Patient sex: M
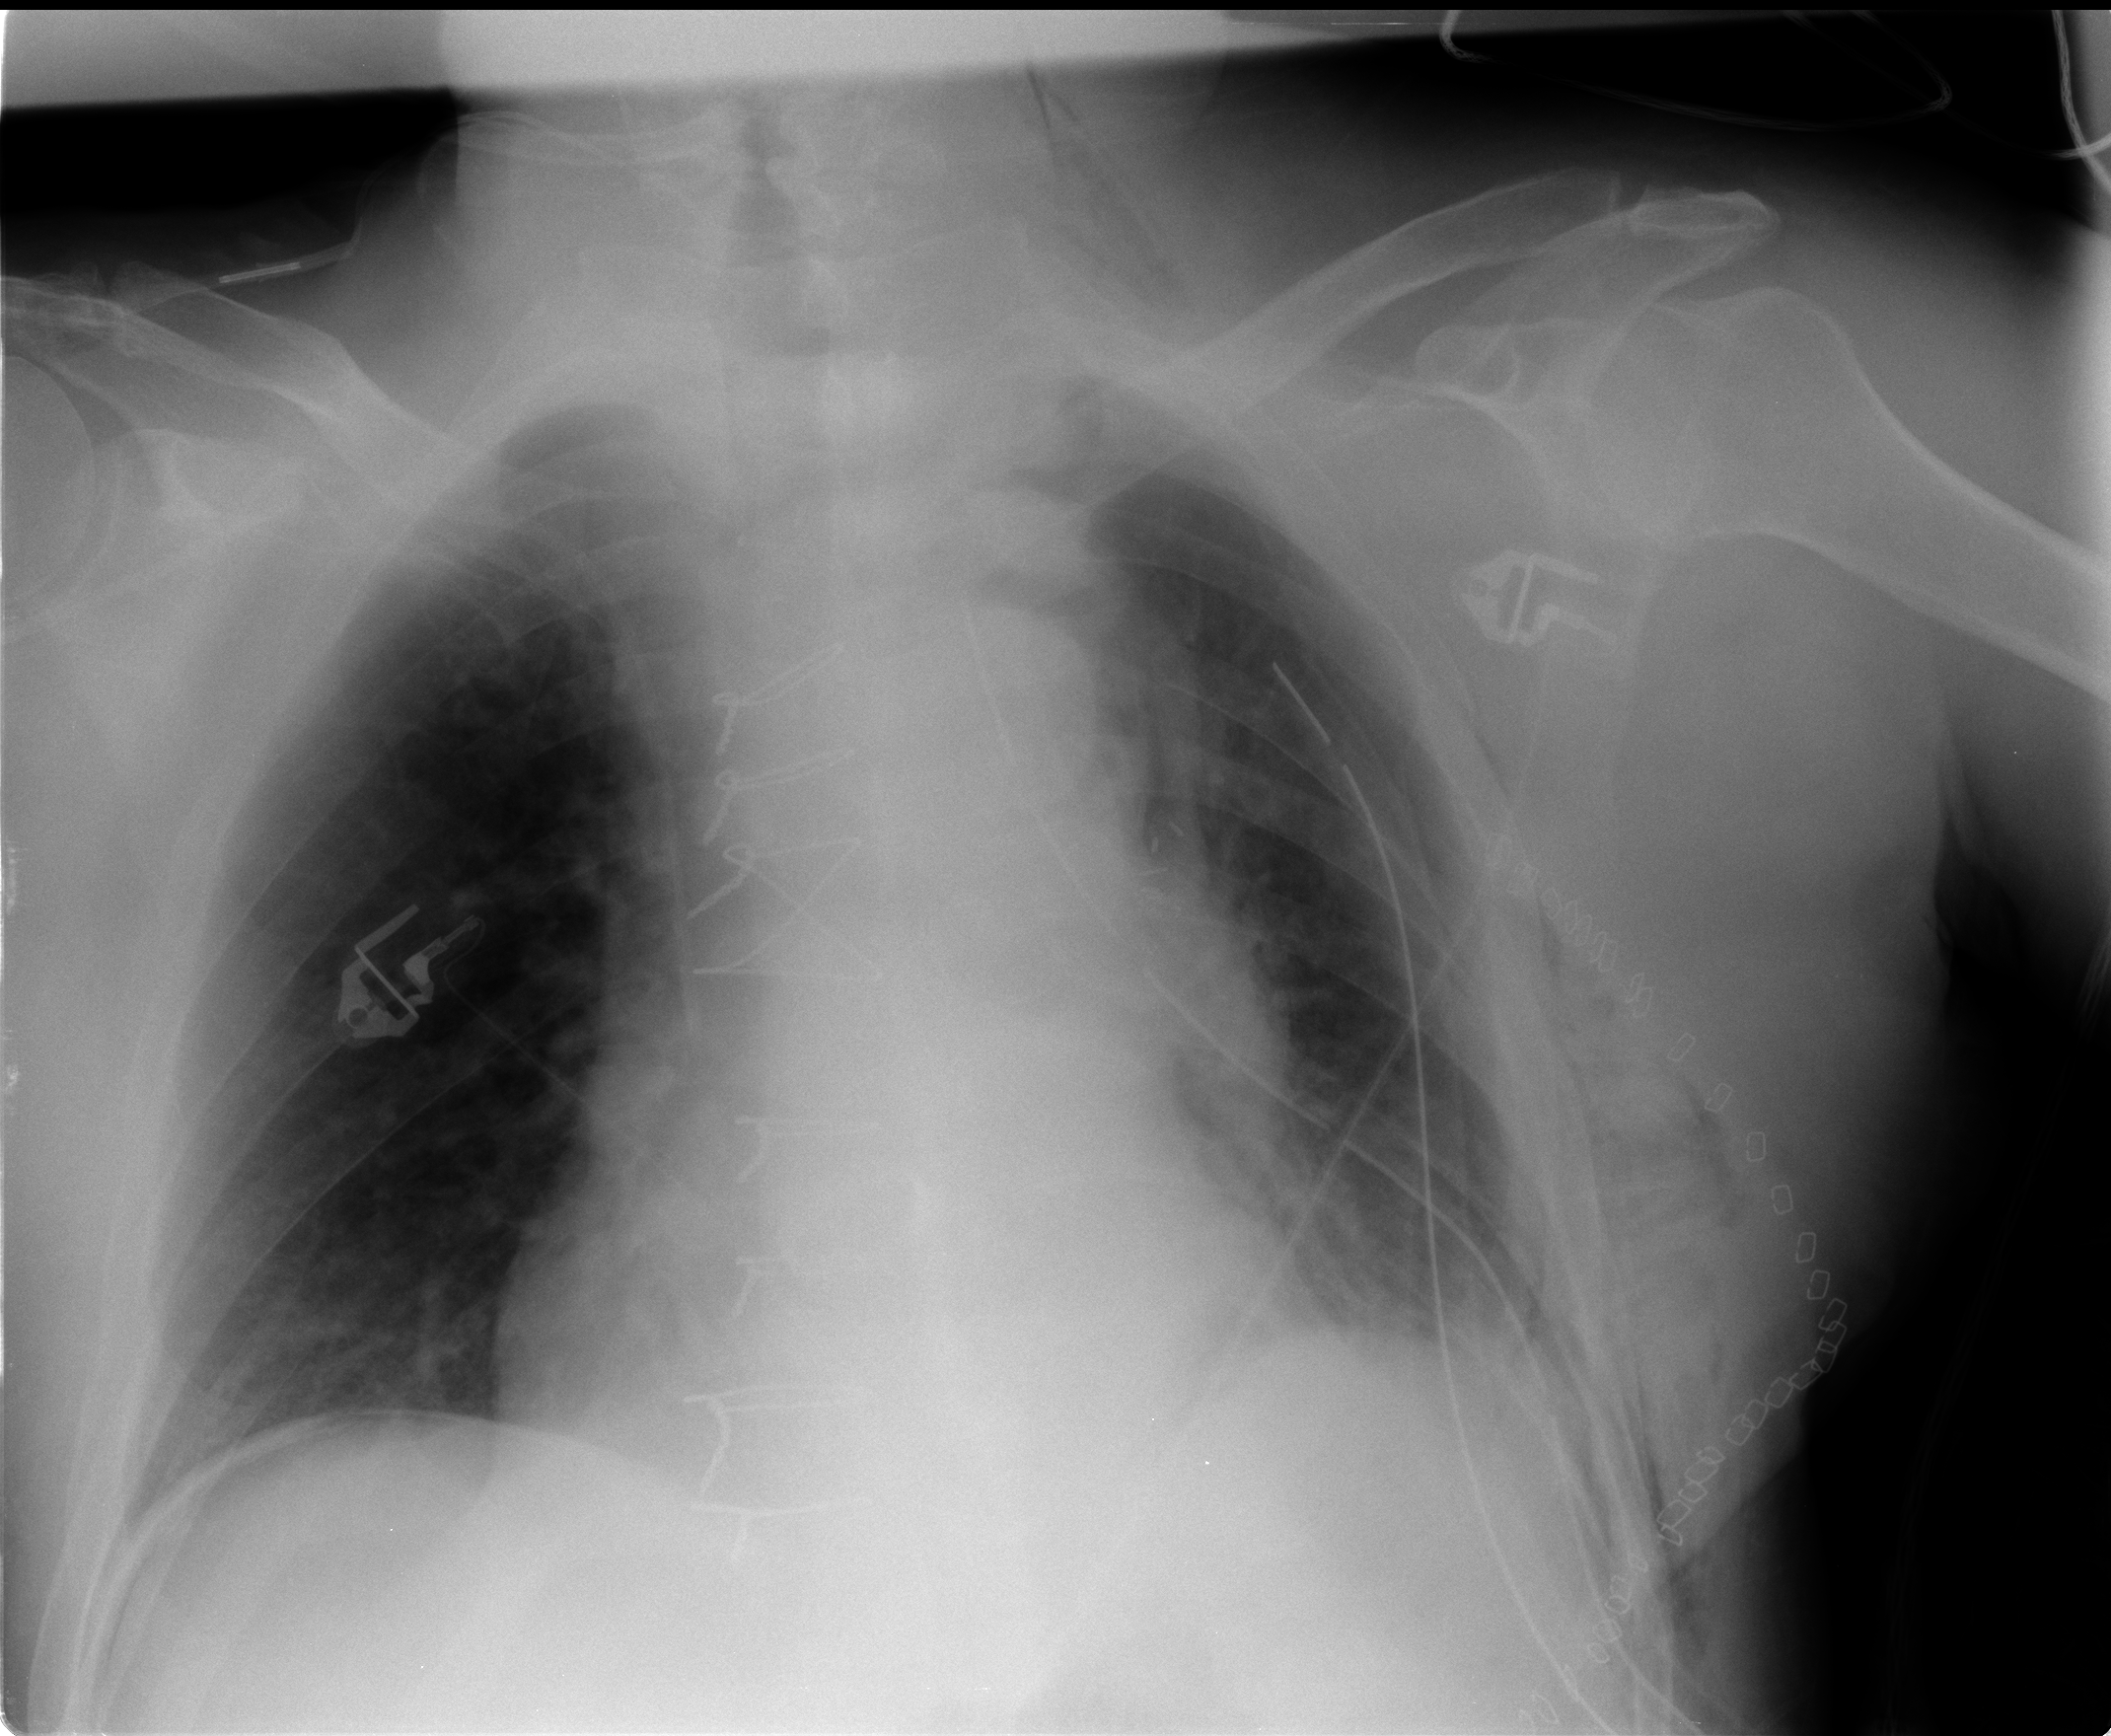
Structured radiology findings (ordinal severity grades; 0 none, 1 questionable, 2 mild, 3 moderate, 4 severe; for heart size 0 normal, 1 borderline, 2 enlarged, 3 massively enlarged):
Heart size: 2
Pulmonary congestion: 0
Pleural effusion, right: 0
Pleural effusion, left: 0
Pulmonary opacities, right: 0
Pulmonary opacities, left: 0
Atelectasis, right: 0
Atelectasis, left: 2